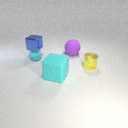
large cyan rubber cube in front of small yellow metal cylinder